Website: walmart
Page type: address-validator
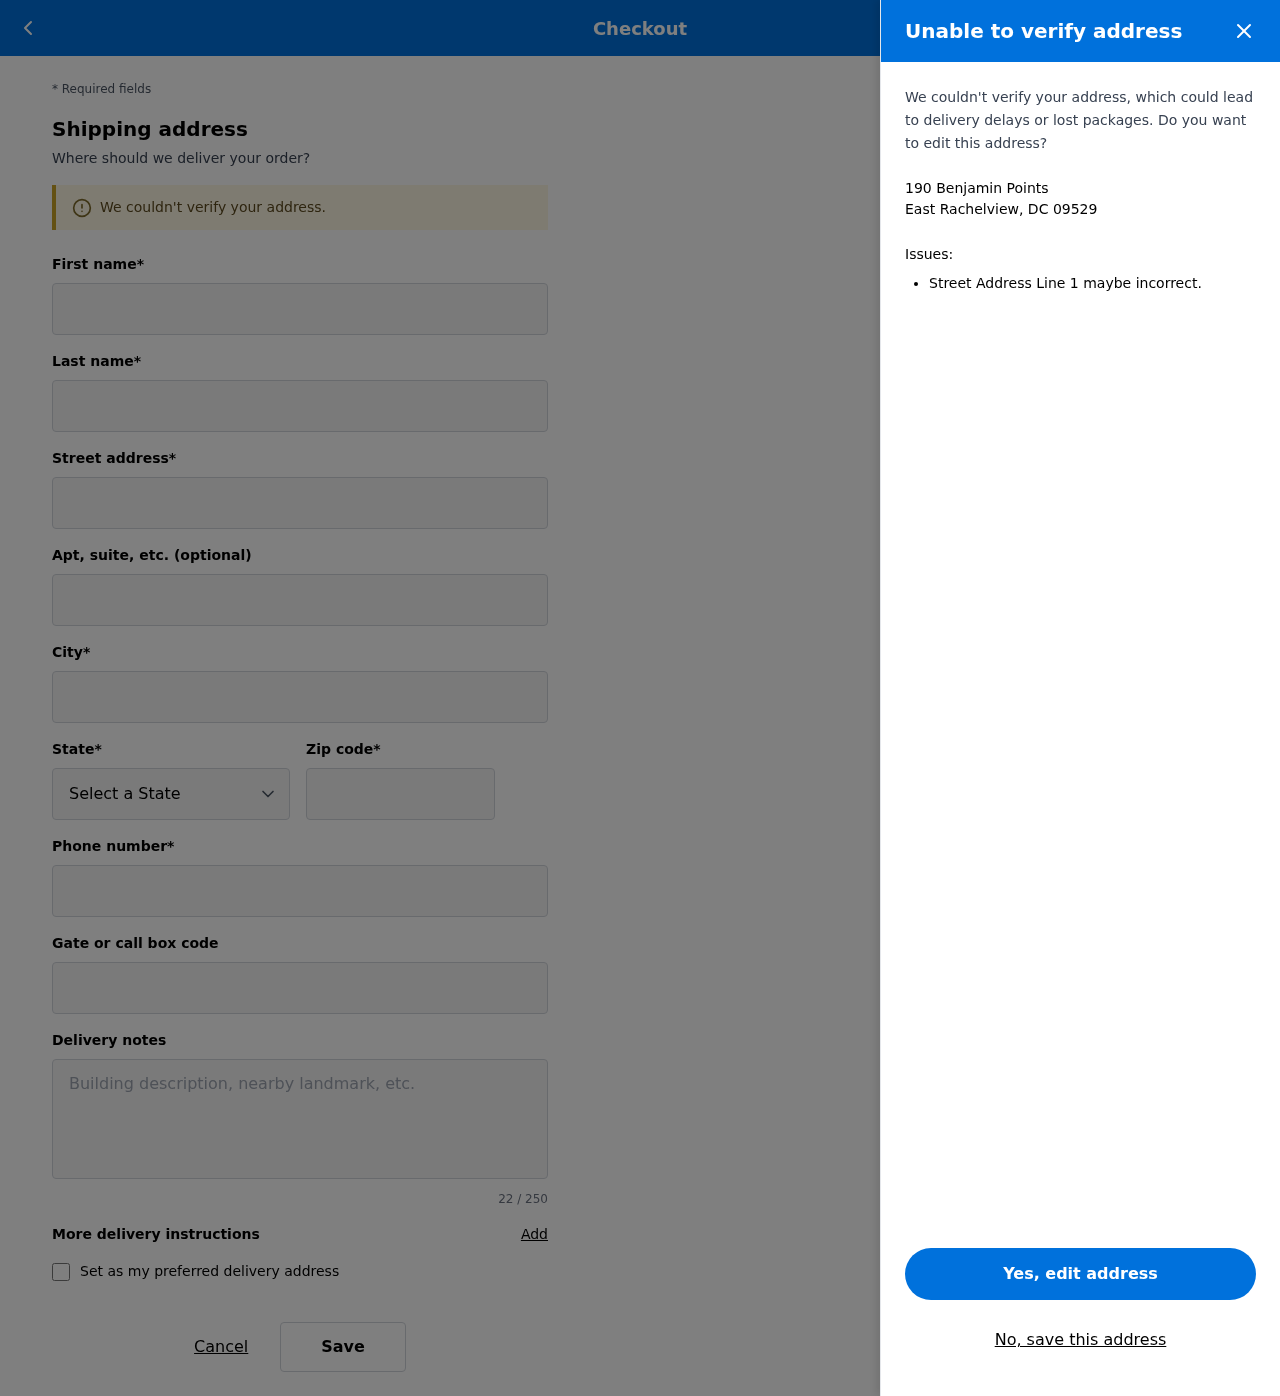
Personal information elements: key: PII_CITY_STATE_ZIP
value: East Rachelview, DC 09529
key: PII_DELIVERY_INSTRUCTIONS
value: Leave at side entrance
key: PII_STATE_ABBR
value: DC
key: PII_STREET
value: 190 Benjamin Points
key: PII_FIRSTNAME
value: Randy
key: PII_LASTNAME
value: Diaz
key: PII_CITY
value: East Rachelview
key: PII_POSTCODE
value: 09529
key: PII_PHONE
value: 4656031629
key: PII_SECURITY_CODE
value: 095